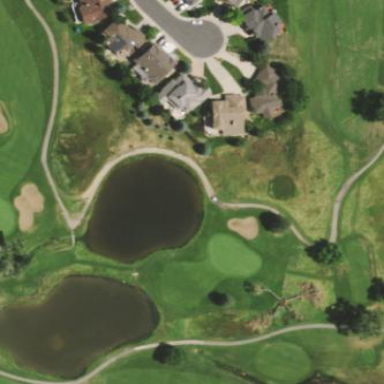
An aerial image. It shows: Golf rough area.